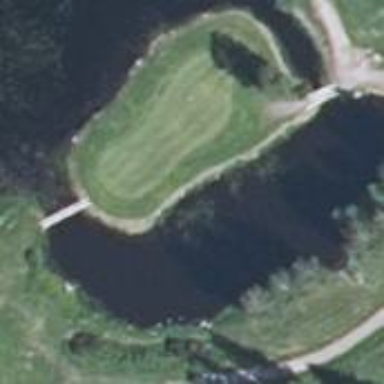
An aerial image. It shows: Golf fairway surrounded by grass.